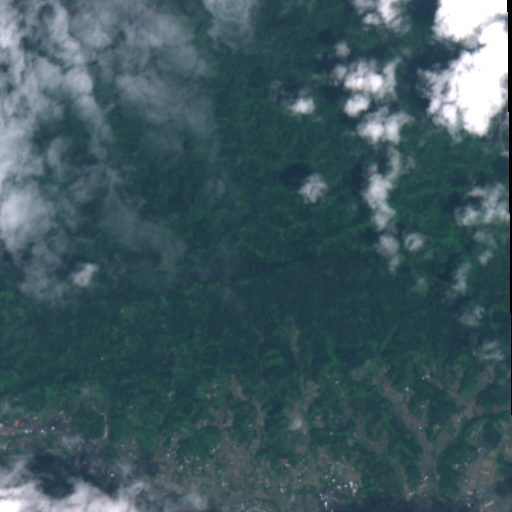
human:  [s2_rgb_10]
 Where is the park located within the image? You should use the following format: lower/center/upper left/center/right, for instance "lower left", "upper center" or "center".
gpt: The park is located in the lower right of the image.
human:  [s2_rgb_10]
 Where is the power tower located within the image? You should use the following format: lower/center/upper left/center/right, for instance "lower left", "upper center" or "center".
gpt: The power tower is located in the lower right of the image.
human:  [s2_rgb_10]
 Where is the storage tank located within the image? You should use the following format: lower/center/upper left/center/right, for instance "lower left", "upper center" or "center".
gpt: The storage tank is located in the lower right of the image.
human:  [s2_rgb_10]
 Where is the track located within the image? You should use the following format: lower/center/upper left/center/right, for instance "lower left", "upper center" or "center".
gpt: There is no track in the image.